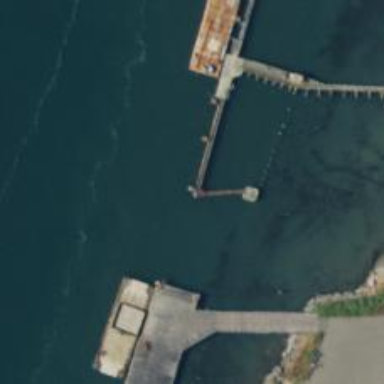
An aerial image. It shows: Man-made pier.